Aerial crown-view tile of a tropical tree (Barro Colorado Island, Panama), acquired 20250317:
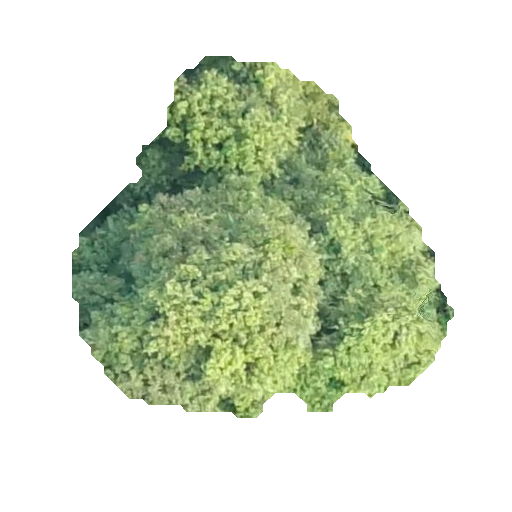
Species: Prioria copaifera
GBIF accepted scientific name: Prioria copaifera
Crown area: 140.301 m²